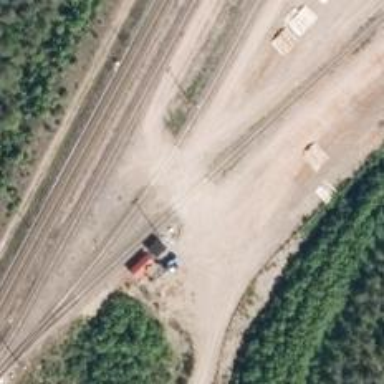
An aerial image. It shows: Level crossing with saltire marking.